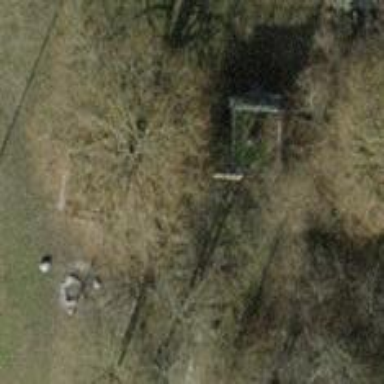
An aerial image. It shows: Viewpoint with bench for visitors to enjoy the scenery.